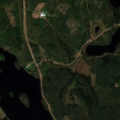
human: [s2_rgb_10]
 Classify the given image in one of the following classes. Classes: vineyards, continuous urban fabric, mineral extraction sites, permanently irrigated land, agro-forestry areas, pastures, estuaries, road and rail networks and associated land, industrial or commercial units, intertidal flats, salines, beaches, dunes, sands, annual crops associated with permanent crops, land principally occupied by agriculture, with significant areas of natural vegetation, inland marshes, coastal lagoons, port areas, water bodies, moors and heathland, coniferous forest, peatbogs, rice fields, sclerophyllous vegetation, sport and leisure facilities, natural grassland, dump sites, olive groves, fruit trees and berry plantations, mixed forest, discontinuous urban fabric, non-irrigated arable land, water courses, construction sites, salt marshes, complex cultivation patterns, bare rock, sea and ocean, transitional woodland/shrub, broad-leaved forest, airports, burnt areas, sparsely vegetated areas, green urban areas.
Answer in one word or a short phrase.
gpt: coniferous forest, mixed forest, transitional woodland/shrub, water bodies